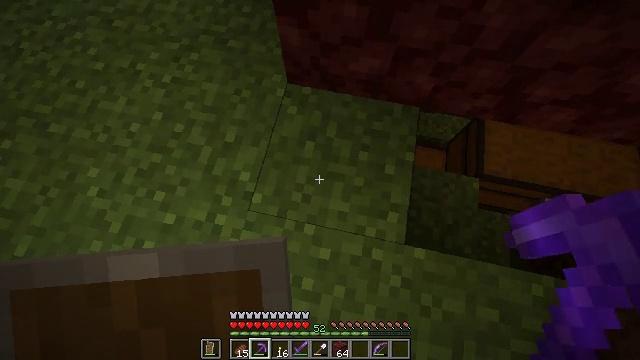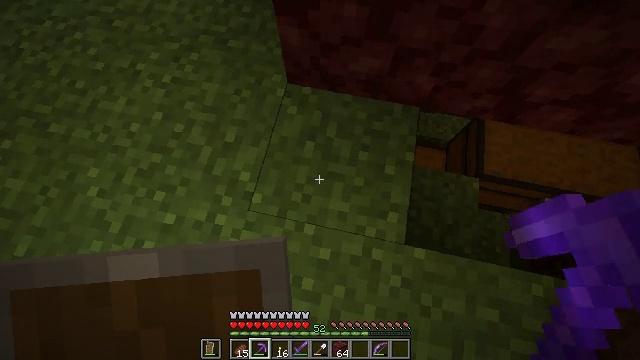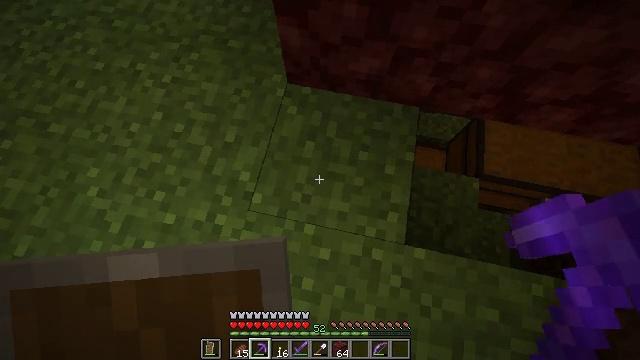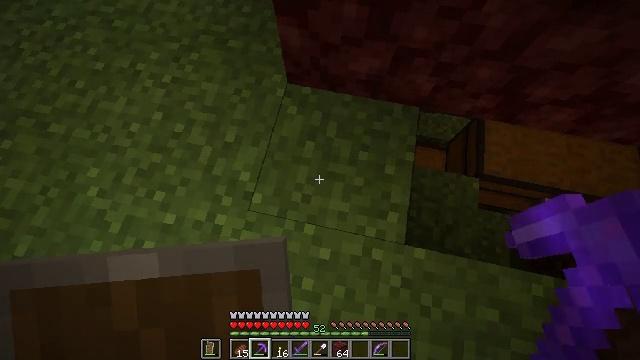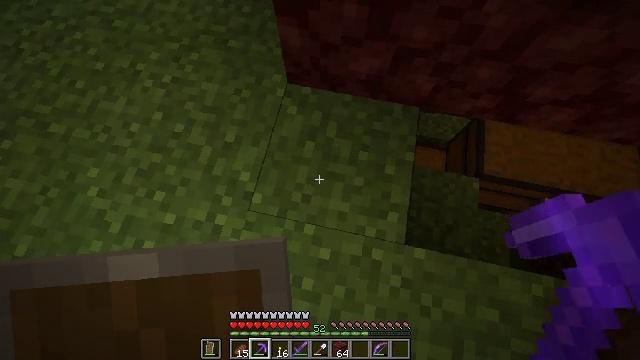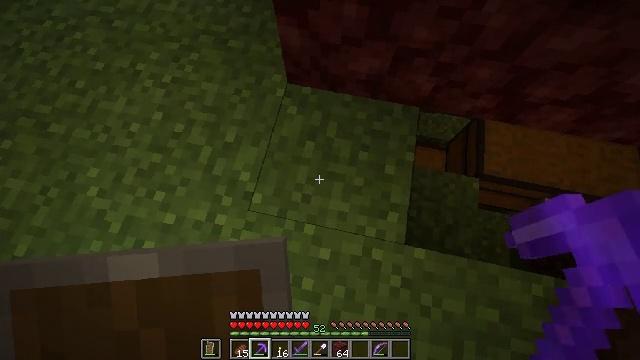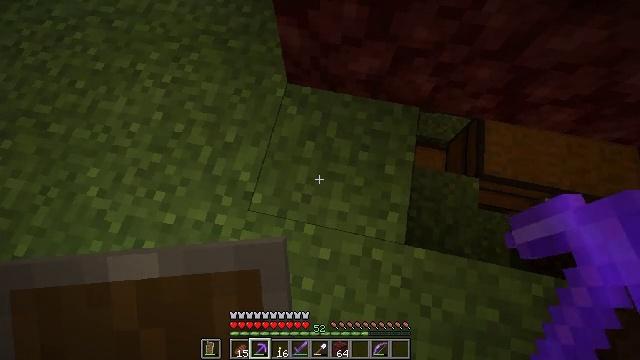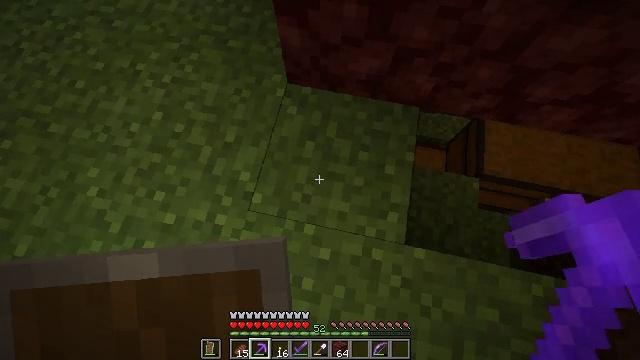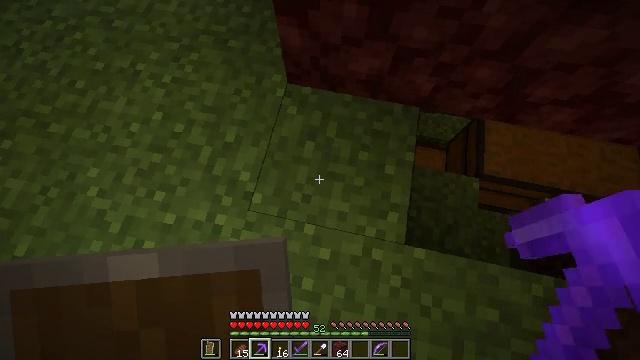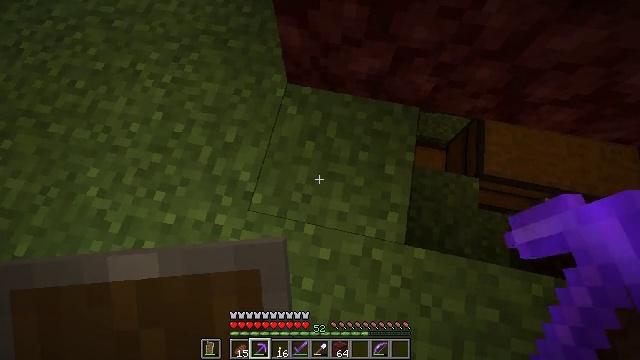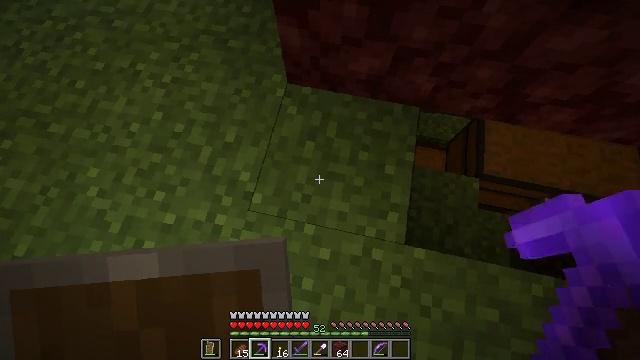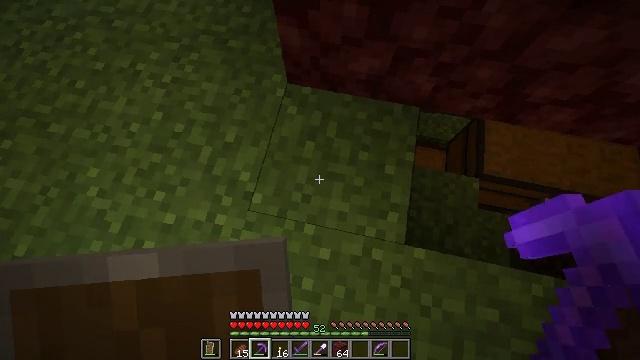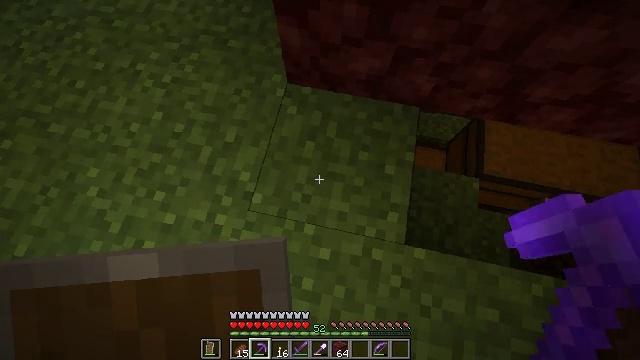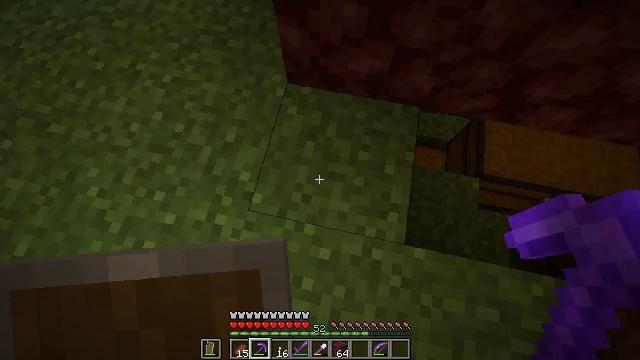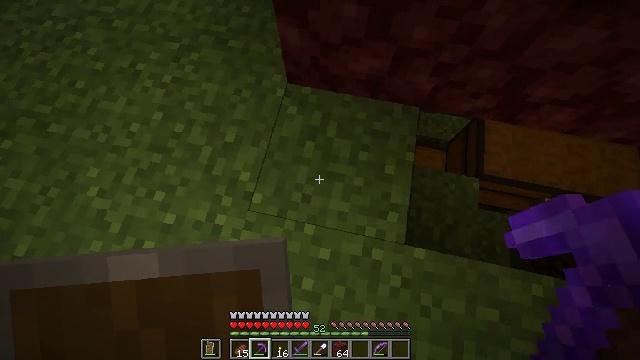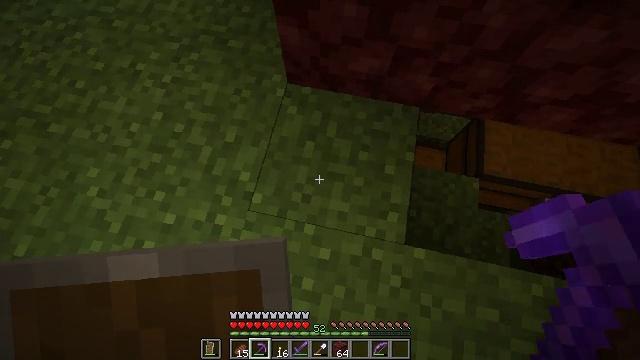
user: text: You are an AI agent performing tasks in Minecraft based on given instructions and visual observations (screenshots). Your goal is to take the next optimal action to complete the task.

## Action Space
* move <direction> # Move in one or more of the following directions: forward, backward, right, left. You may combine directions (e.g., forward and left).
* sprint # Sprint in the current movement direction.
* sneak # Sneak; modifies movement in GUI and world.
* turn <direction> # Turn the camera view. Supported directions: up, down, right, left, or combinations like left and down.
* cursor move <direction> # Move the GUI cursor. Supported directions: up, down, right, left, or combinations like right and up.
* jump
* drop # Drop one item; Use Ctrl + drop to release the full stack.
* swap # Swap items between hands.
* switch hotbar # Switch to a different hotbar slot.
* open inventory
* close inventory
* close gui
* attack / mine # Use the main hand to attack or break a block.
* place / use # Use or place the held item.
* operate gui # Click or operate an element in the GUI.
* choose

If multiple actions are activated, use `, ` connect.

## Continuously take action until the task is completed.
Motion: motion action
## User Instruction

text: Craft gold nugget.
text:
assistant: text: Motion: no_op
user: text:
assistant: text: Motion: no_op
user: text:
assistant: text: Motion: no_op
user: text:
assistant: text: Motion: no_op
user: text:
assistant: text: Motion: no_op
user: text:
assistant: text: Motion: no_op
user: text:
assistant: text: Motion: no_op
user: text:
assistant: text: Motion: no_op
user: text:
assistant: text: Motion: no_op
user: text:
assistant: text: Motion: no_op
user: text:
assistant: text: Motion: no_op
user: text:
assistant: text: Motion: no_op
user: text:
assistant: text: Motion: no_op
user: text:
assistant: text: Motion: no_op
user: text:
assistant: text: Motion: no_op
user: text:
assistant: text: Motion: no_op
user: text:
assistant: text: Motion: no_op
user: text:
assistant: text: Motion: no_op
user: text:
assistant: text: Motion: no_op
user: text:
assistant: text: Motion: no_op
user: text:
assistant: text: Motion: no_op
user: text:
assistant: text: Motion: no_op
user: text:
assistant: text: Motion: no_op
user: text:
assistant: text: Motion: no_op
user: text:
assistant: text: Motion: no_op
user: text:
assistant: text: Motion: no_op
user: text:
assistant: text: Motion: no_op
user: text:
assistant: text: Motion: no_op
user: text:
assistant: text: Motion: no_op
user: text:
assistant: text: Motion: no_op